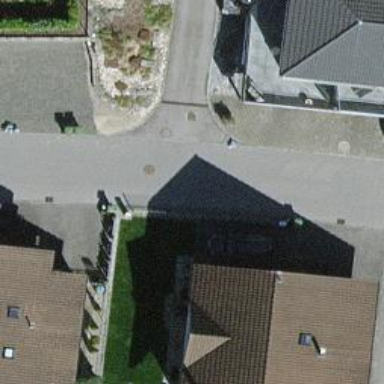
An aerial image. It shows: Residential road with asphalt surface.